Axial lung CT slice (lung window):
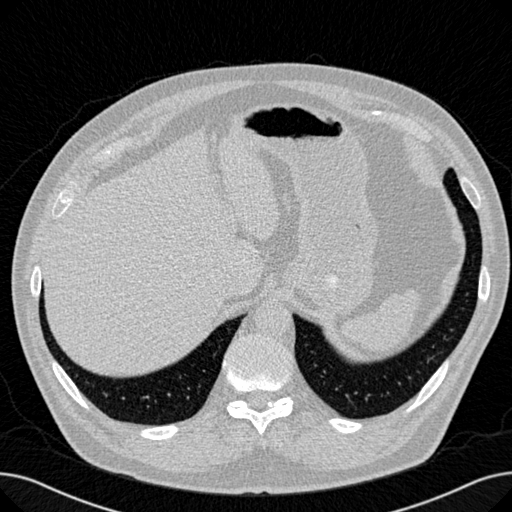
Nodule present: no